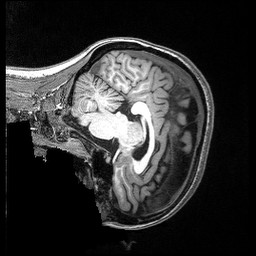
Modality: T1w
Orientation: sagittal
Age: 30
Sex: female
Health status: healthy
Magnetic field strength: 3 T
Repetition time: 2.53 s
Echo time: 0.00331 s